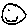
Label: smiley face